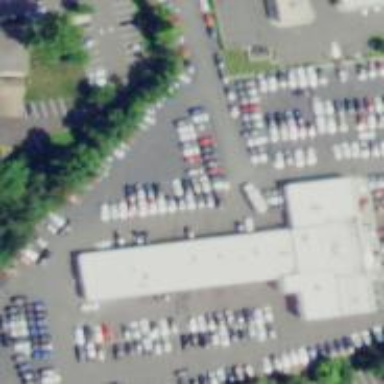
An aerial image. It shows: Car shop building.